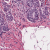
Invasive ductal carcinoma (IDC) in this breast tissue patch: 1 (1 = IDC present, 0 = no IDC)